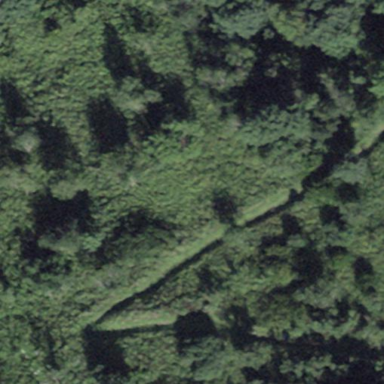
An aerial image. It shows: Area covered in scrub vegetation.